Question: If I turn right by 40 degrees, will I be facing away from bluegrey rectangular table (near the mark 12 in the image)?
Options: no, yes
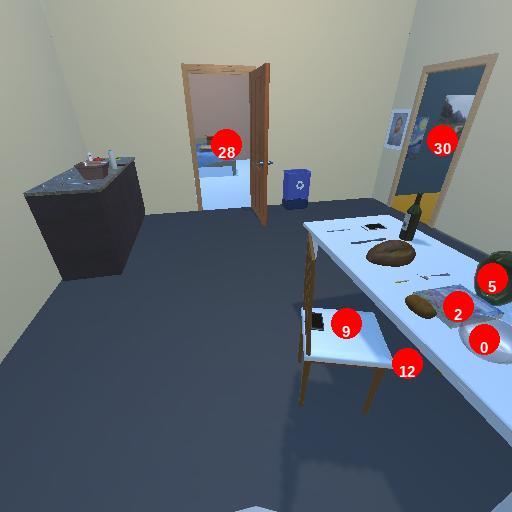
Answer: no